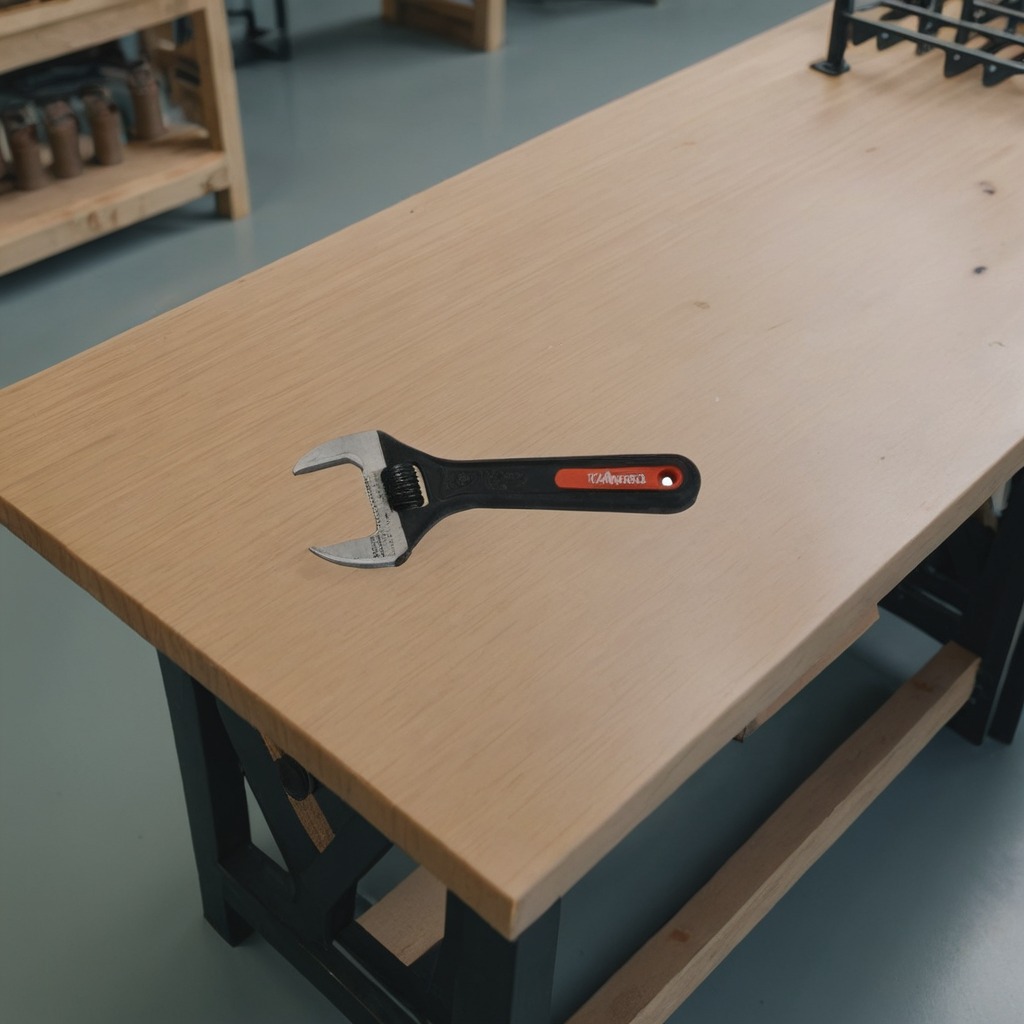
An wrench is lying on the workbench inside a coastal fishing gear workshop.